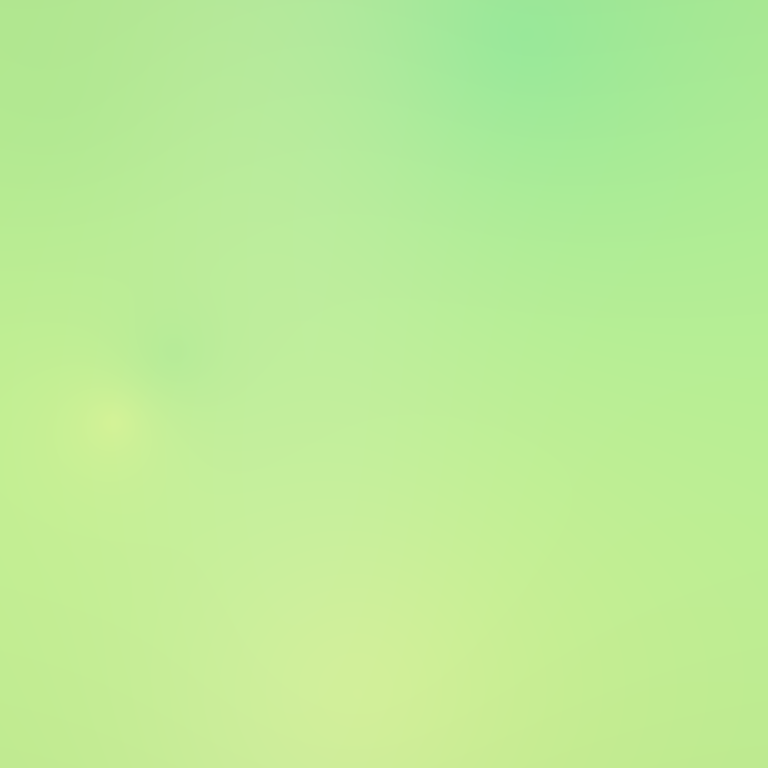
Abstract light effect, smooth gradient from soft green to pale yellow, calm atmosphere, diffuse light, no room, no furniture, no objects.